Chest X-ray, PA view. Patient: 28 years old, sex F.
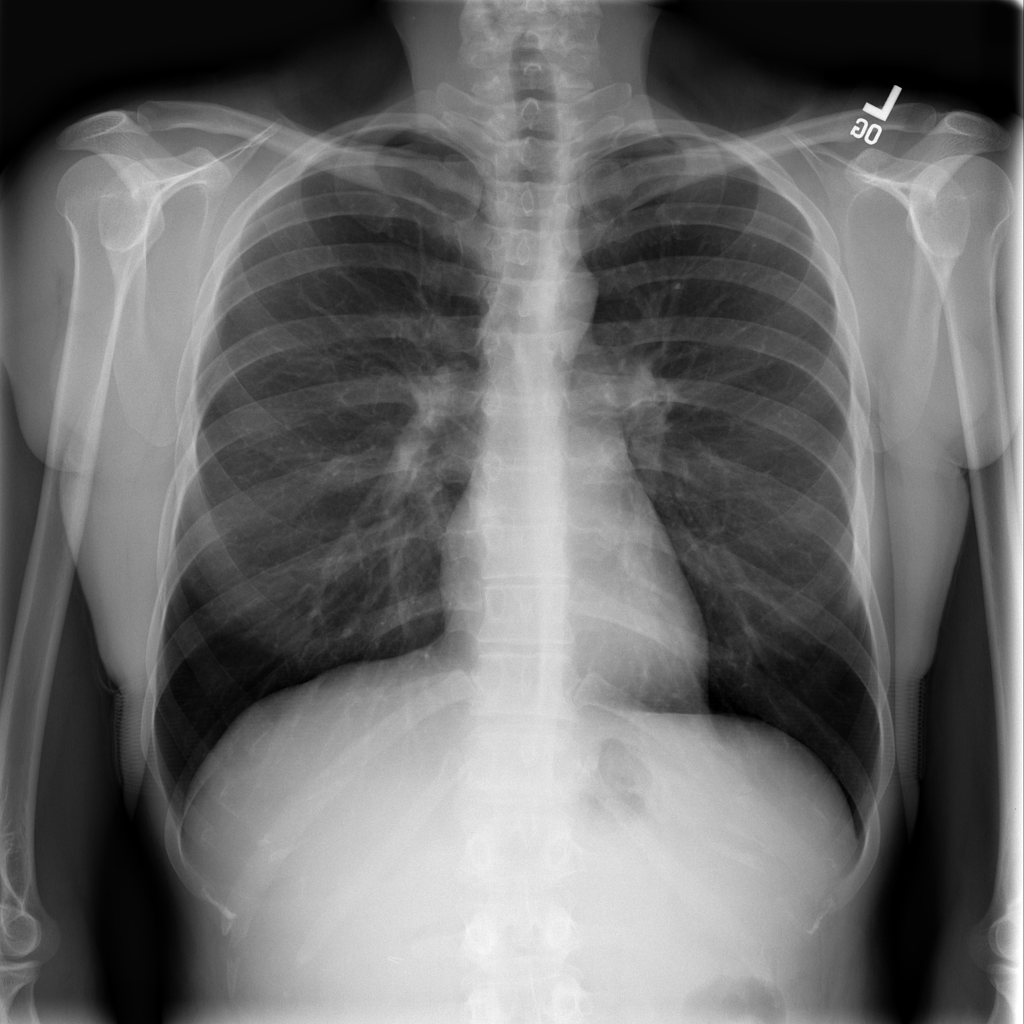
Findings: No Finding